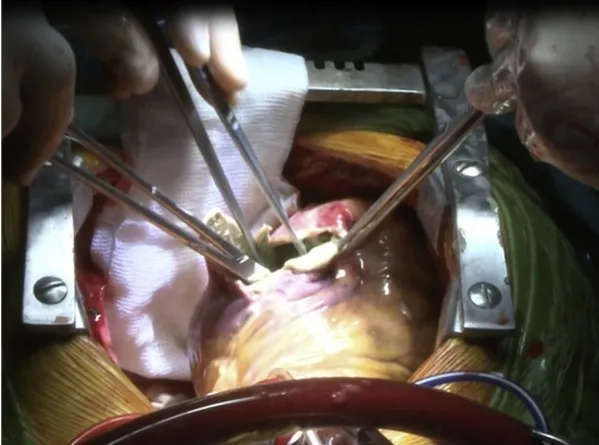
Mopping of endocyst well inside left ventricle.
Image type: medical_photograph (other_medical_photograph)